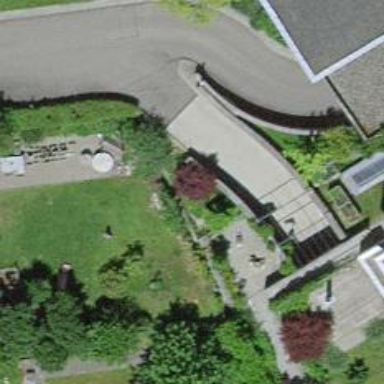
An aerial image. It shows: Retaining wall.